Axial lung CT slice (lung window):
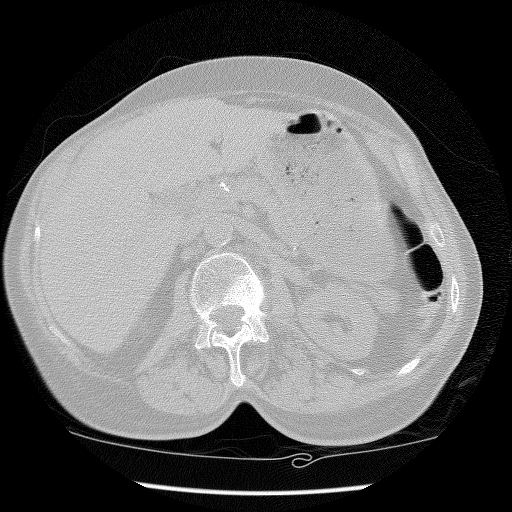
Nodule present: no